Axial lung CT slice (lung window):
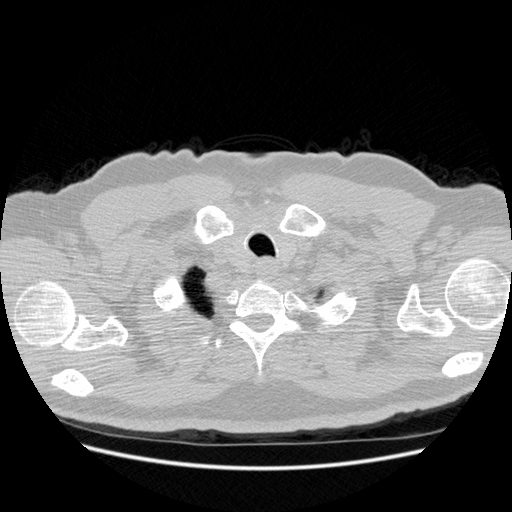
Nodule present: no